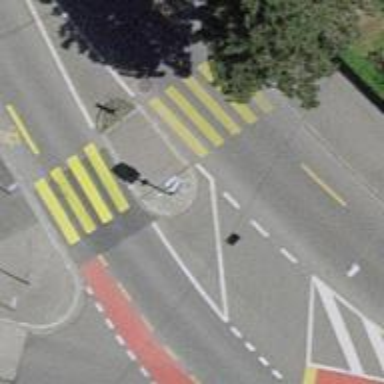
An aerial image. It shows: Zebra crossing with crossing island.